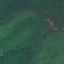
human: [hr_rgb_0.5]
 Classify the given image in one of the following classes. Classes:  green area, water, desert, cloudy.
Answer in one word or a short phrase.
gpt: green area